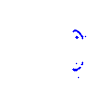
Particle: proton